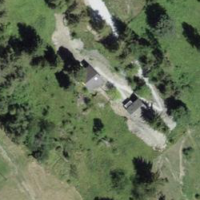
EUNIS habitat code: 52
Species observed at this site:
Tussilago farfara